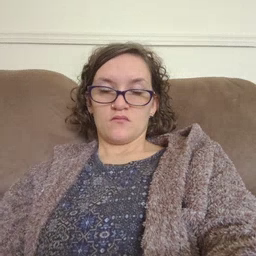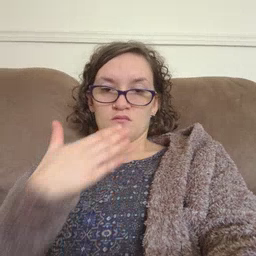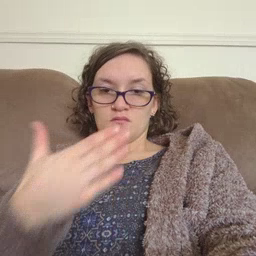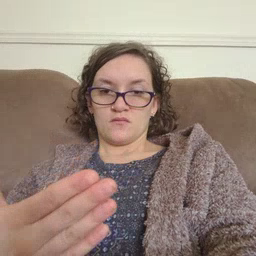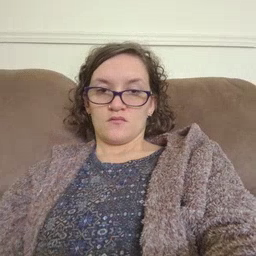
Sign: thankyou